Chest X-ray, AP view. Patient: 66 years old, sex M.
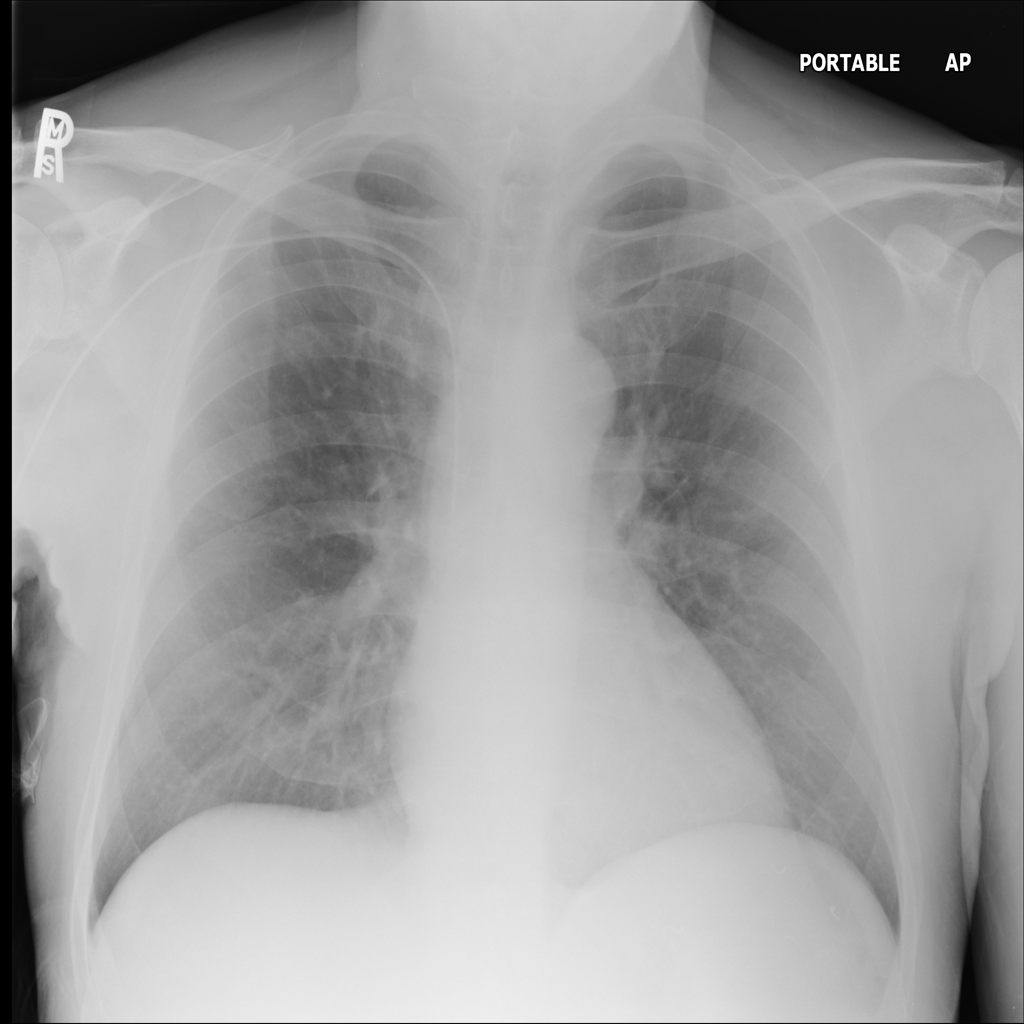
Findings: No Finding